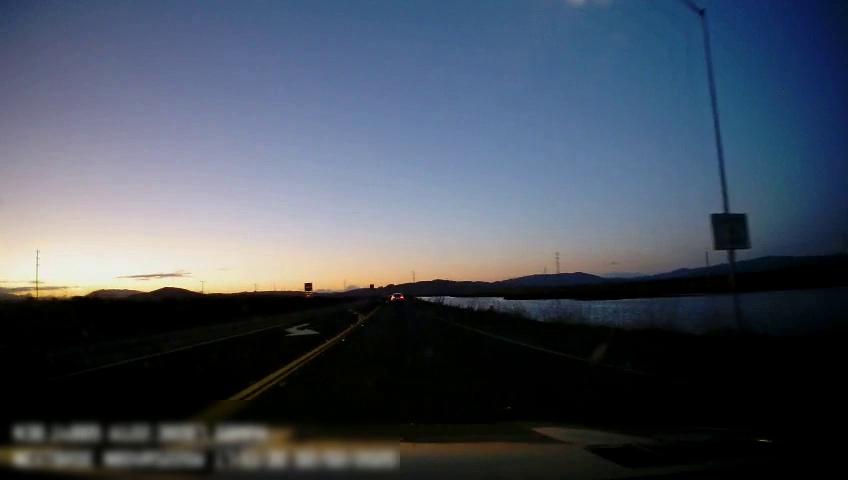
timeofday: Dusk/Dawn/Twilight
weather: Sunny
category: Drivable Space
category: Vehicles | Car
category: Lanes | Current Lane
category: Lanes | Alternate Lane
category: Lanes | Current Lane
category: Lanes | Opposite Lane
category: Traffic | Signs